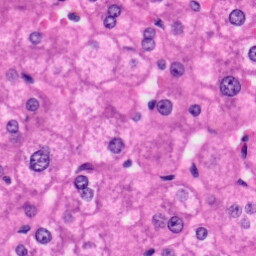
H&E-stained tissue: Liver